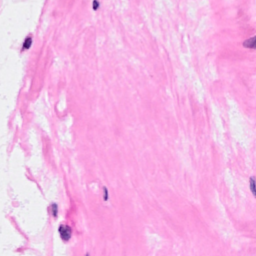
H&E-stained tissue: Breast